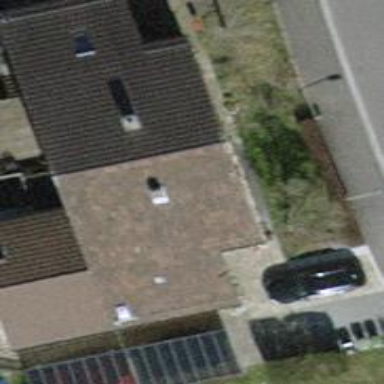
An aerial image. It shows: Building with tiled roof.